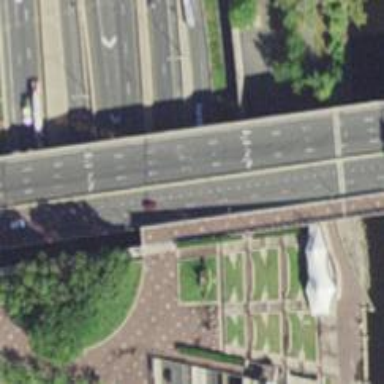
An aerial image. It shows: Motorway link.